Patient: sex F, age 72
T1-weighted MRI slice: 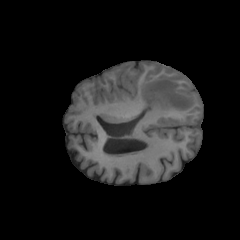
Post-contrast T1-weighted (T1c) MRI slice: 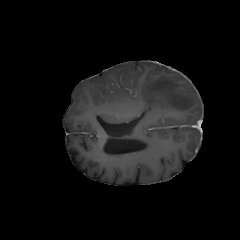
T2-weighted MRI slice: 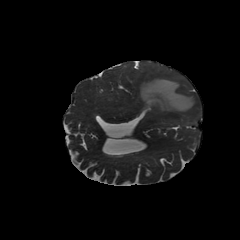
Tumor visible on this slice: yes
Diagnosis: Glioblastoma, IDH-wildtype
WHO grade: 4